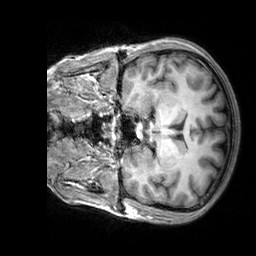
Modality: T1w
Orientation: coronal
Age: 25
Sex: female
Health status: healthy
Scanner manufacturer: siemens
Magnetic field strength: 3 T
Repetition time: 2.3 s
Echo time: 0.00303 s